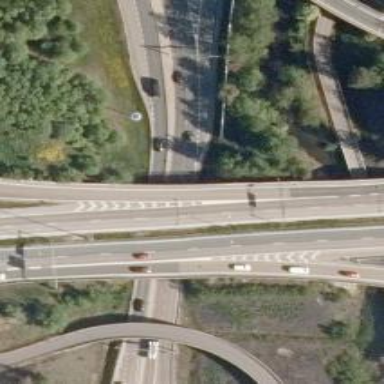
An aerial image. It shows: Asphalt motorway link.